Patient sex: M
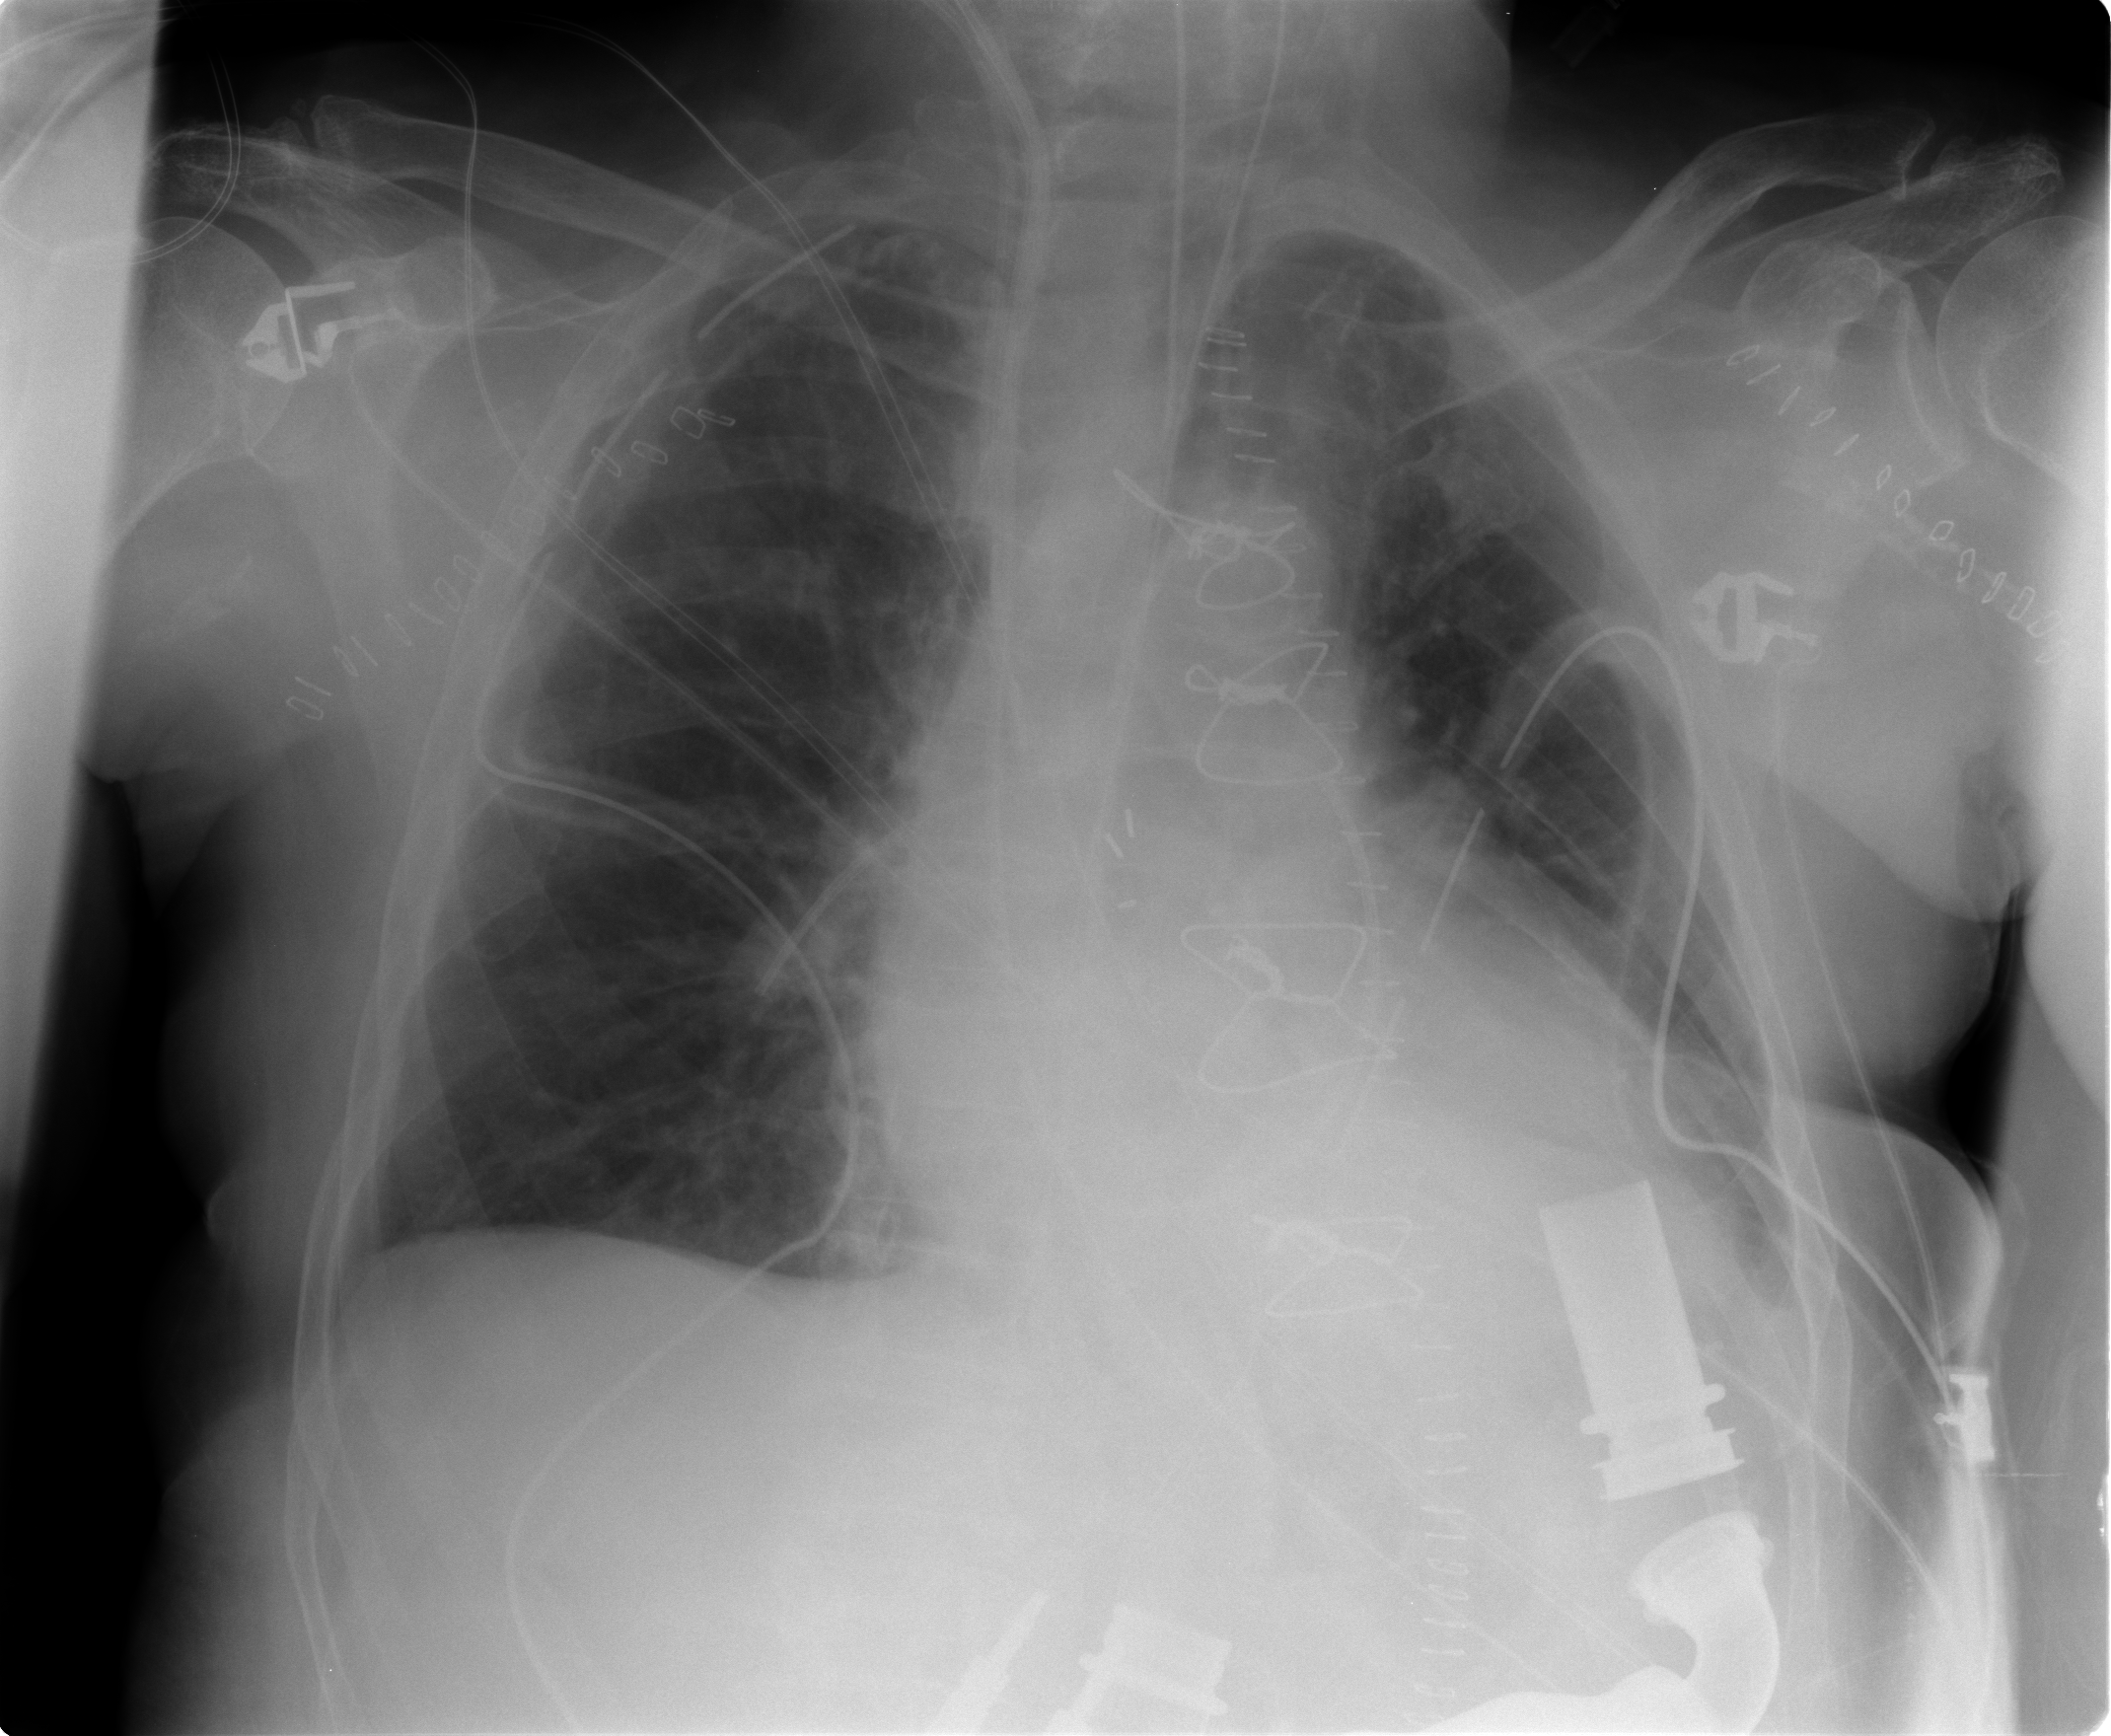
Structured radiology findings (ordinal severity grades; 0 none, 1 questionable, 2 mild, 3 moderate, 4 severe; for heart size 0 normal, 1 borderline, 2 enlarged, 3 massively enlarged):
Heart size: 2
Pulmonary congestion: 0
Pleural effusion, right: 0
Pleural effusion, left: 1
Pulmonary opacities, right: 0
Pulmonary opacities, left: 0
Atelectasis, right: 0
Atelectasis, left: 1